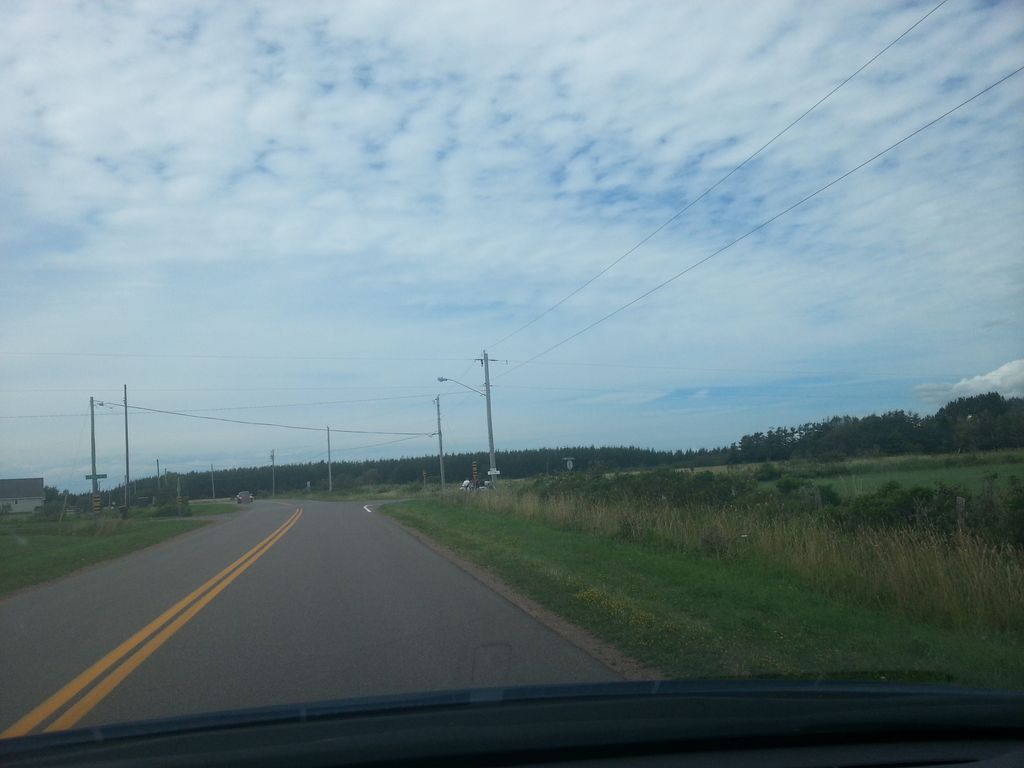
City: charlottetown